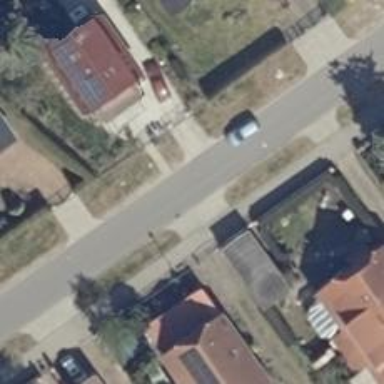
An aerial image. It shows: Residential road with asphalt surface.